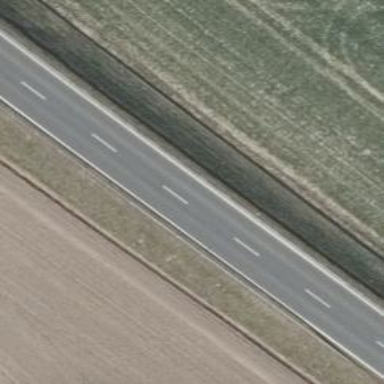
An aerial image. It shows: Primary road with asphalt surface.